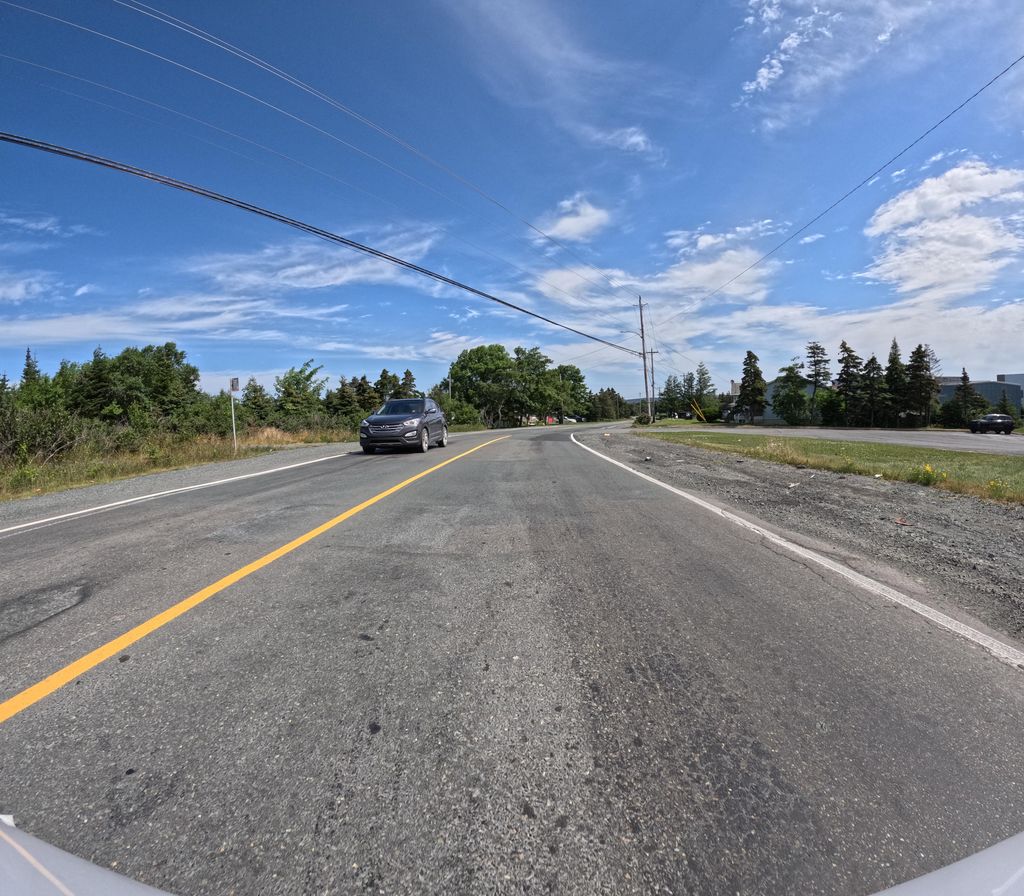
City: st_johns